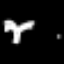
Label: palm tree